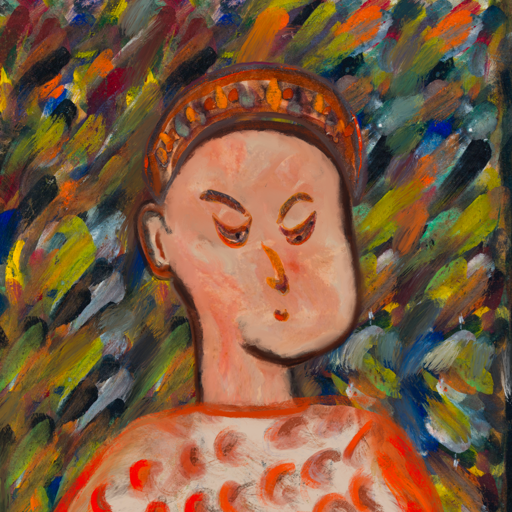
Background: An_Impression, Head And Neck Side: Roy_Bahadur, Face Side: Hypocrite, Bust: Rupkatha, Hair Side: Blank, Head Accessory: Hypocrite, Second Necklace: Blank, Necklace: Blank, Baby: Blank